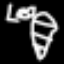
Label: leaf